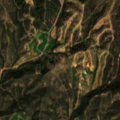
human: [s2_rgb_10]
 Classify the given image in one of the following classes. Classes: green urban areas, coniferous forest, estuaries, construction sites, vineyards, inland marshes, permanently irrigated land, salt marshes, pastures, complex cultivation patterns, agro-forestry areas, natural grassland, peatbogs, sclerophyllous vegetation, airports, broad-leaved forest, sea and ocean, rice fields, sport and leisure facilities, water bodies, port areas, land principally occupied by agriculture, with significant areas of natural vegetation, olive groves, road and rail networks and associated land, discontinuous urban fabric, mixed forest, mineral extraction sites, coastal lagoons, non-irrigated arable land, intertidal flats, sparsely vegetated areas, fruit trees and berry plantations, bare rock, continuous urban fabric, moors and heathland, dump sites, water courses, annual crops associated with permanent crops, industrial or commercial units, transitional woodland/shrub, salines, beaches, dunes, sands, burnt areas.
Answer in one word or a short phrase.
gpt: land principally occupied by agriculture, with significant areas of natural vegetation, broad-leaved forest, coniferous forest, sclerophyllous vegetation, transitional woodland/shrub